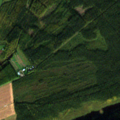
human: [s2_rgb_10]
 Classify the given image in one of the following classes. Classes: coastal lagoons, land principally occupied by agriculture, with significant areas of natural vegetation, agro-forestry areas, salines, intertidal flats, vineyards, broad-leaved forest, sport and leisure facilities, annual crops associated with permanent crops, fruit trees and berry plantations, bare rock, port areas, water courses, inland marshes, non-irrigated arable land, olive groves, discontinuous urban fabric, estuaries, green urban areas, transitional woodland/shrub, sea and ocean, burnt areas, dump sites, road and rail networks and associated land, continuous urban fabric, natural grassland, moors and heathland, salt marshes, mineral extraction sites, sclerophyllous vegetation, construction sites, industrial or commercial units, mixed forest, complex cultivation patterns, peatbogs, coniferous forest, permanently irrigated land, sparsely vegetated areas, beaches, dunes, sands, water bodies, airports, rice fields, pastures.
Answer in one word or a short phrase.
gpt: land principally occupied by agriculture, with significant areas of natural vegetation, broad-leaved forest, coniferous forest, mixed forest, water bodies